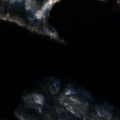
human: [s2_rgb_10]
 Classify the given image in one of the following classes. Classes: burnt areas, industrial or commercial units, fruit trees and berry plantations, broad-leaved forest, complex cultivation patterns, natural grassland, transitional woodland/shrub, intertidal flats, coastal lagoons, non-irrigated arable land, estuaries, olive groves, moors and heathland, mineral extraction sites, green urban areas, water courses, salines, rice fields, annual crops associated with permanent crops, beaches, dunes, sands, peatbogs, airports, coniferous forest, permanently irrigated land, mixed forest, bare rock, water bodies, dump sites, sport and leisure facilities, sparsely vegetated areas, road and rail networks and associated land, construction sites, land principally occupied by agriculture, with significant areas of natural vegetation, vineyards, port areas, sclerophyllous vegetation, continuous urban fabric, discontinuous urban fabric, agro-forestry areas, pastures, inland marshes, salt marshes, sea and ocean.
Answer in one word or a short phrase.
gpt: coniferous forest, mixed forest, water bodies